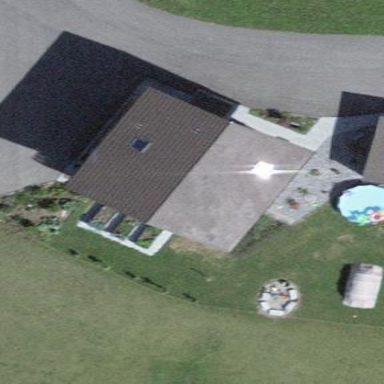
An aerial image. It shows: Simple and straightforward house.